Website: lowes
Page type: account-selection
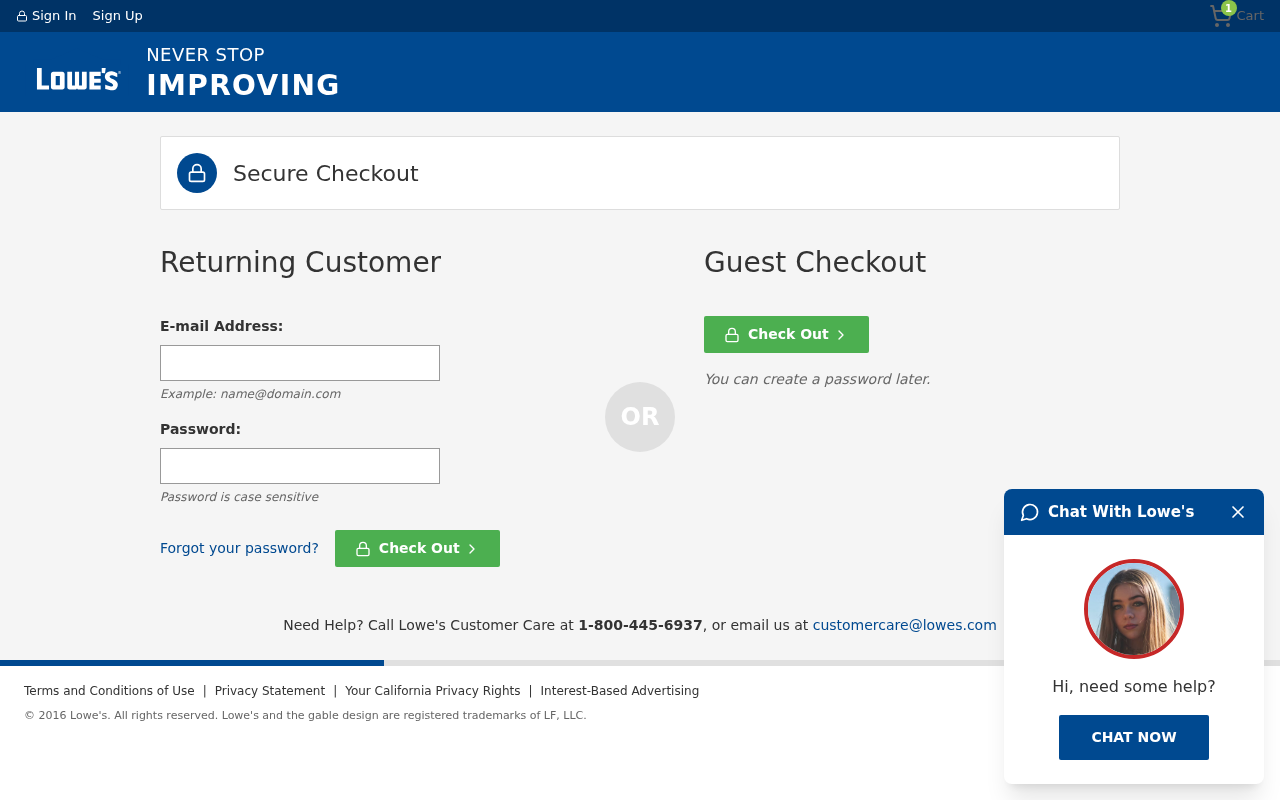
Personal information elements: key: PII_LOGIN_USERNAME
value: amanda1663
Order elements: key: ORDER_NUM_ITEMS
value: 1